Question: Using 'ASP.NET MVC 3', I'm making a jQuery ('ver 1.7.1') AJAX call, like I've done a billion times. However, I've noted something strange. :
'''
// license object
var license = {
City: "New York",
CompanyID: 1,
County: "N/A",
IsActive: true
};
// make the request
var $req = $.post('/License/theLicense', license);
$req.success(function () {
// this works!
});
[HttpPost]
public void Save(License theLicense)
{
// save
}
'''
'''
// license object
var license = {
City: "New York",
CompanyID: 1,
County: "N/A",
IsActive: true
};
// make the request
// this time the controller parameter is specified
// the object will be blank at the server
var $req = $.post('/License/theLicense', { theLicense: license });
$req.success(function () {
// this does not work
});
'''

This is annoying because I will need to pass another data parameter, but I can't due to this issue.
The JSON is identical to the POCO.
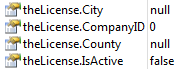
Answer: Sometimes the POCO deserializer gets caught on for strange reason. I have seen it before where my JSON object exactly matches the POCO and it still won't deserialize.
When this happens I usually send the object to the server as a JSON string and then deserialize it on the server. I personally use ServiceStack.Text because it is the fastest.
So your jQuery would go like this:
'''
var license = {
City: "New York",
CompanyID: 1,
County: "N/A",
IsActive: true
};
var $req = $.post('/License/theLicense', JSON.stringify(license));
'''
Then your Controller would take in a string parameter (json) to deserialize the object:
'''
[HttpPost]
public void Save(string json)
{
License theLicense = JsonSerializer<License>.DeserializeJsonString(json);
// save
}
'''